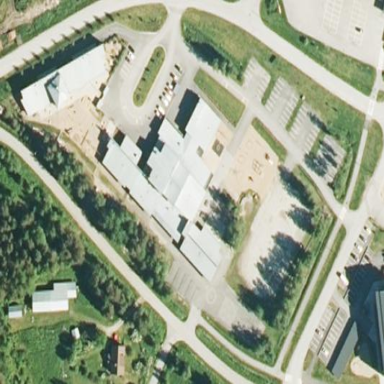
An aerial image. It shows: School building.